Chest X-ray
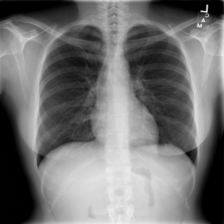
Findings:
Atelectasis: negative
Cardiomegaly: negative
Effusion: negative
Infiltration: negative
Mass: negative
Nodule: negative
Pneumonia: negative
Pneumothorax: negative
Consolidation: negative
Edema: negative
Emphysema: negative
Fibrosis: negative
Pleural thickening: negative
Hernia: negative